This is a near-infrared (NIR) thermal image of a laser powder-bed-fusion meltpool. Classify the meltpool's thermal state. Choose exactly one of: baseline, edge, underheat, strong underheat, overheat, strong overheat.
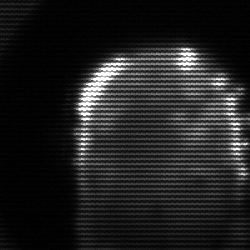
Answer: baseline